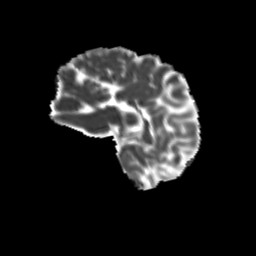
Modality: MD
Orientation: sagittal
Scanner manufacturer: siemens
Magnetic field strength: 3 T
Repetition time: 9.2 s
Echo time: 0.084 s